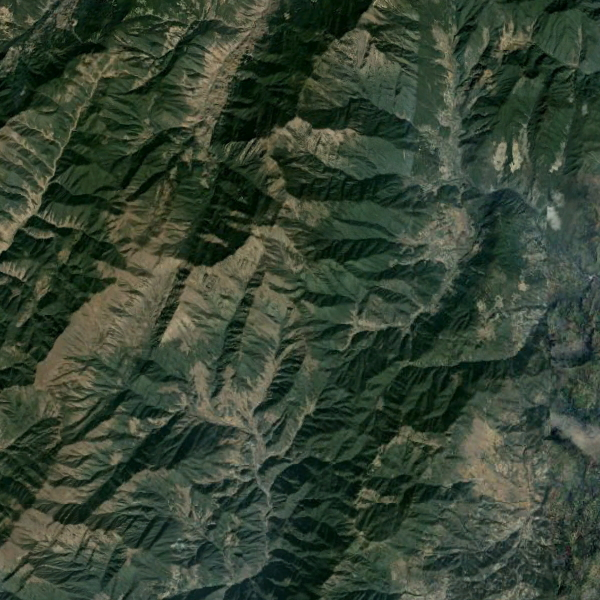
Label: Mountain